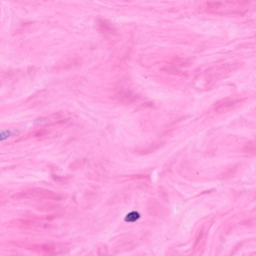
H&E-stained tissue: Breast